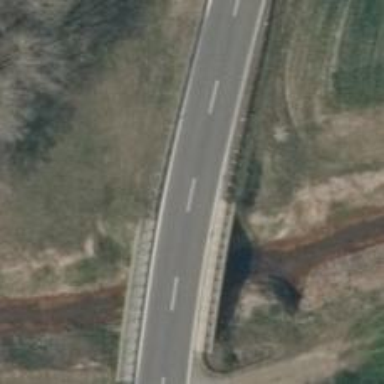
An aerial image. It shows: Asphalt road on secondary bridge.